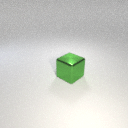
large green metal cube